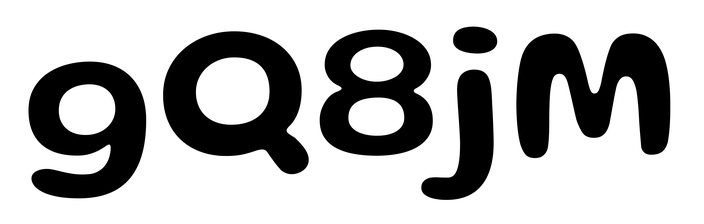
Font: Gluten_Medium